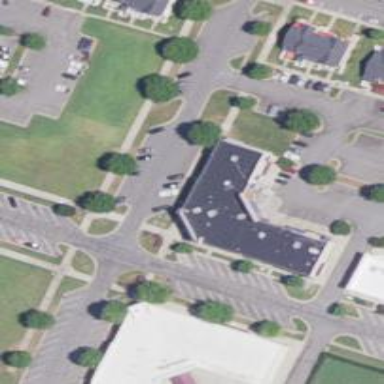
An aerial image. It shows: Building.